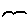
Label: bird